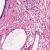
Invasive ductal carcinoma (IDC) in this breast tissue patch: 1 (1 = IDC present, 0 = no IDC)